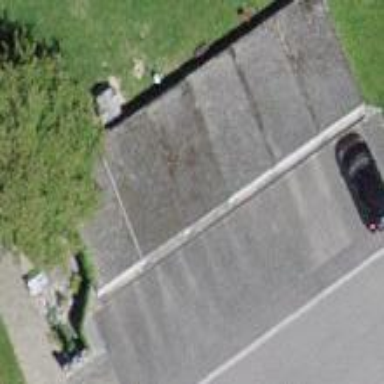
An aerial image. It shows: Garages with flat roofs.